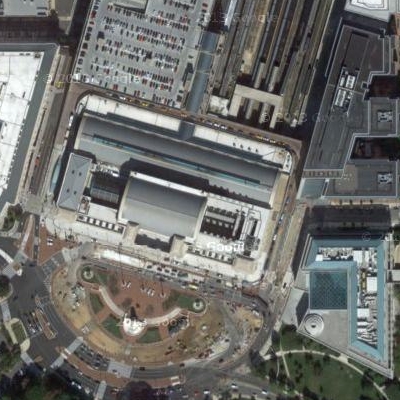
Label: cIndustry